Breast ultrasound image
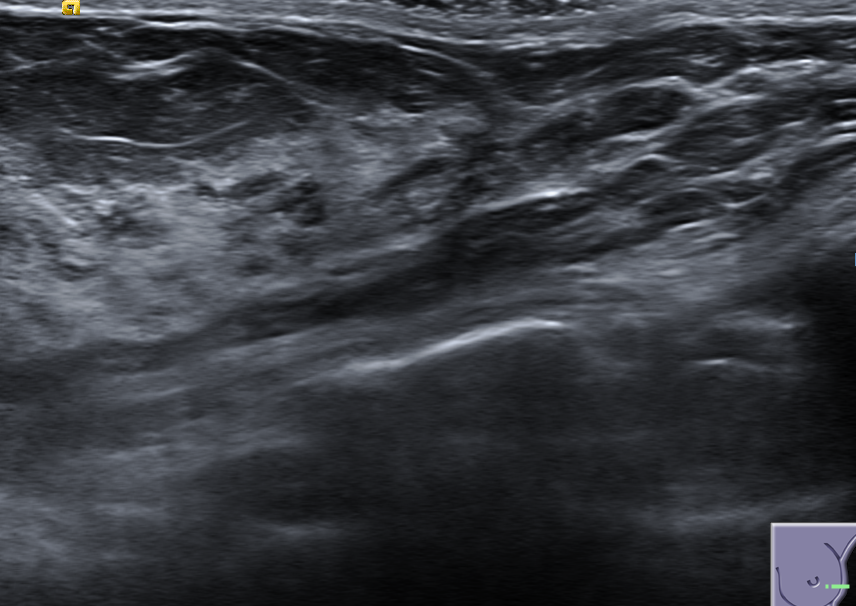
Diagnosis: normal